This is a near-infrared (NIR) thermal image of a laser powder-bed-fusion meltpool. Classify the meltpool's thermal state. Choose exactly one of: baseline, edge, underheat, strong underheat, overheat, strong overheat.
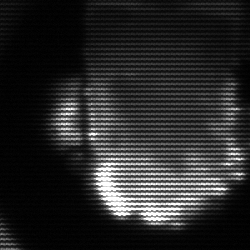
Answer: baseline